Question: I'm struggling with this for a couple of weeks and need help with understanding and building a state machine for my game.
What I need is something like this:

Basically, FSM class is just for changing states:
'''
public class FSM: MonoBehaviour
public StateHandler currentState { get; private set; }
private void Start()
{
currentState.OnEnterState();
}
public void ChangeState(StateHandler newState)
{
currentState.OnExitState();
currentState = newState;
currentState.OnEnterState();
}
'''
State class is something like this:
'''
public class StateHandler : FSM
public virtual void OnEnterState()
{
}
public virtual void OnExitState()
{
}
public virtual void StateLogicUpdate()
{
}
public virtual void StatePhysicsUpdate()
{
}
void Update()
{
StateLogicUpdate();
}
void FixedUpdate()
{
StatePhysicsUpdate();
}
'''
State Attack class or any other states are the same as State class but with override methods and actual code and no update methods.
I have several questions that I don't understand yet:
1. How do I store states? To change them I need to get them from somewhere and putting them all on my gameobject would make them work all at once.
2. Is this thing even going to work that way?)
3. What's the best way to store enemy data I need to get access to while running enemy behaviour states? Just another monobehaviour script on enemy gameObject?
And if you don't mind, answer like I'm very stupid. :) Thanks a lot!
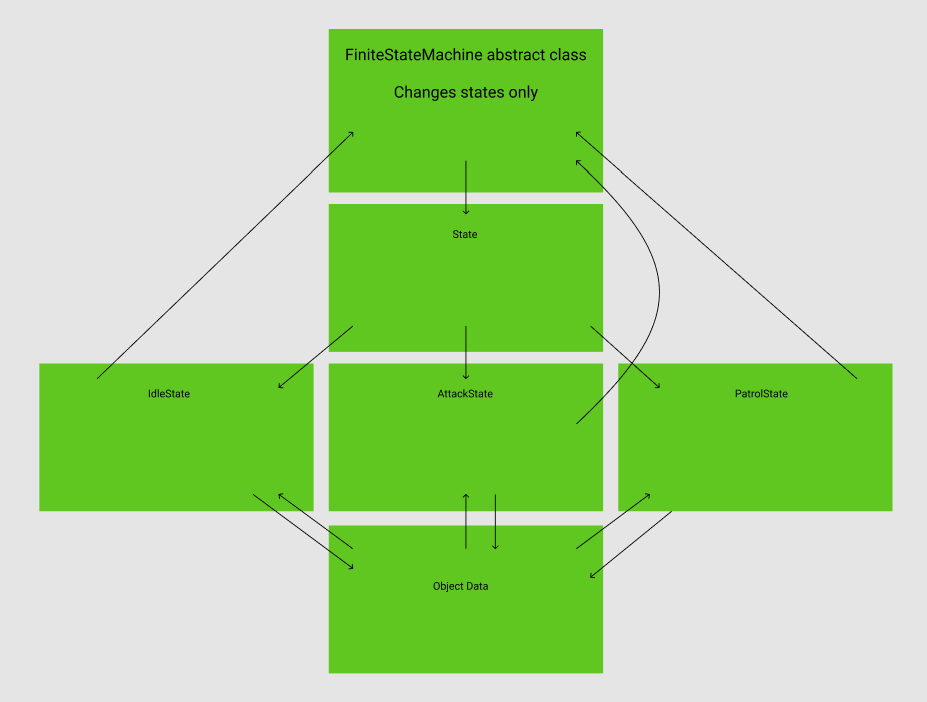
Answer: I don't know unity, but I know state machines.
First things first, your state machine diagram looks off. "states" can be considered objects, but one of your rectangles says "abstract class". You can never have an object of an abstract class.
Anyhow. Like the word says, a "state" stores the state of an object or system. It's a form of memory. Based on that state and external variables things can happen
The simplest form of a state machine in code uses something like an enum
'''
using System;
State currentState = State.Idle;
while (true)
{
switch (currentState)
{
case State.Idle:
Console.WriteLine("Doing Nothing");
if (/* some external trigger is */true) currentState = State.Loading;
break;
case State.Loading:
Console.WriteLine("Loading");
if (/* loading issue is true, but now*/false)
{
Console.Error.WriteLine("Loading failed.");
currentState = State.Idle;
}
if (/*loading finished is */true) currentState = State.Saving;
break;
case State.Saving:
Console.WriteLine("Saving");
// etc
if (/*saving finished is */true) currentState = State.Idle;
break;
}
}
enum State
{
Idle,
Loading,
Saving,
}
'''
However, it seems you want a more complex system, where things can happen when entering or exiting a specific state. That requires a more complex state type, which can be defined as an abstract class
# NOTE: this is probably not the best solution, but just to illustrate
(It might even be error prone)
'''
internal abstract class State
{
public virtual void OnEnter() { } //optional
public abstract void LogicUpdate(); // required.
public abstract void PhysicsUpdate(); // required.
public virtual void OnExit() { } // optional
}
'''
Each of your states can then be implementations of this type. E.g.:
'''
internal sealed class IdleState : State
{
public override void OnEnter()
{
Console.WriteLine("IdleEnter");
}
public override void LogicUpdate()
{
Console.WriteLine("IdleLogic");
}
public override void PhysicsUpdate()
{
Console.WriteLine("IdlePhysics");
}
// public override void OnExit() <-- not used in his example, as its optional
}
internal sealed class SaveState : State
{
public override void LogicUpdate()
{
Console.WriteLine("SaveLogic");
}
public override void PhysicsUpdate()
{
Console.WriteLine("SavePhysics");
}
public override void OnExit()
{
Console.WriteLine("SaveExit");
}
}
'''
You got your FSM almost right in this case
'''
internal class FSM {
private State _currentState = new IdleState();
public void Handler() // called from main loop
{
_currentState.LogicUpdate();
_currentState.PhysicsUpdate();
if (_currentState is IdleState)
{
if (/*a certain condition is*/ true) ChangeState(new SaveState());
// remember to call ChangeState.. dont set _currentState directly
// (might be solved with better encapsulation...)
}
else if (_currentState is SaveState)
{
if (/*a certain condition is*/ true) ChangeState(new IdleState());
}
}
public void ChangeState(State newState)
{
_currentState.OnExit();
_currentState = newState;
_currentState.OnEnter();
}
}
'''
And then you only have to add a main loop:
'''
var fsm = new FSM();
while (true)
{
fsm.Handler();
}
'''